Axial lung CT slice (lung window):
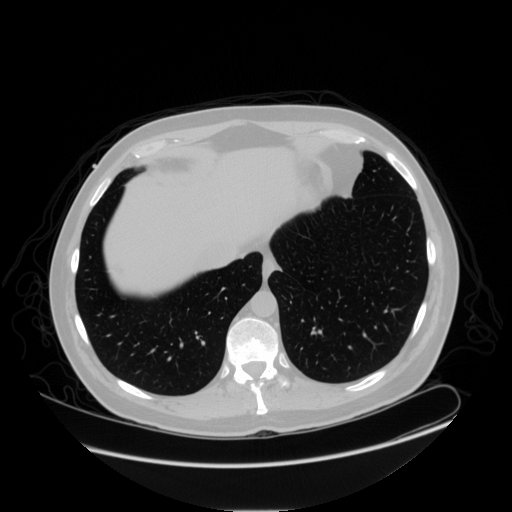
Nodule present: no